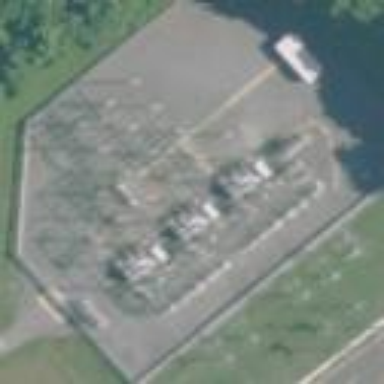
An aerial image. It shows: There is distribution substation enclosed by fence.